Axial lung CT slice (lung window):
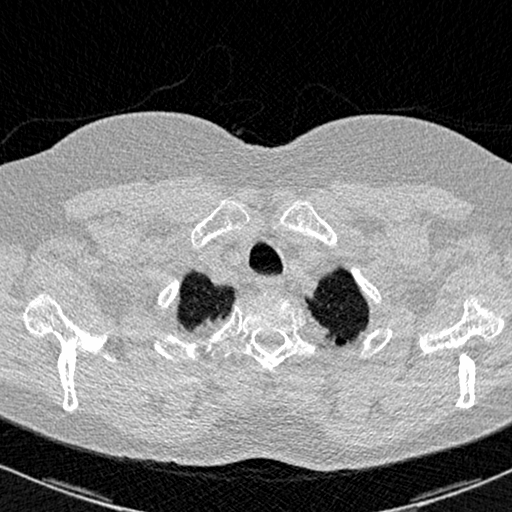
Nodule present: no